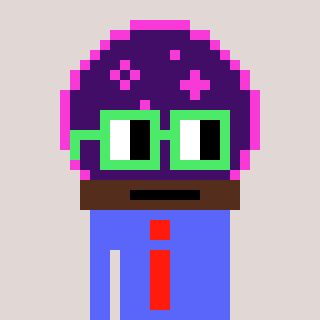
a pixel art character with square light green glasses, a crystalball-shaped head and a purple-colored body on a warm background